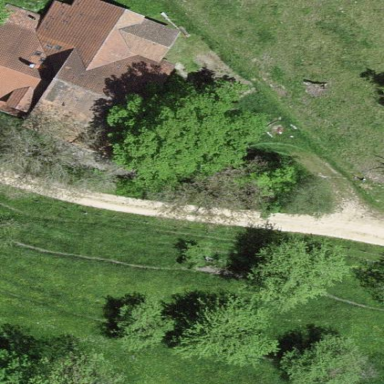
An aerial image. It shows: Farmyard area.